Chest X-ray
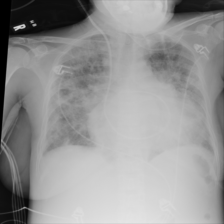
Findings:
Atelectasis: negative
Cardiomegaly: positive
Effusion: negative
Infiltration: negative
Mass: negative
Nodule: negative
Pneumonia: negative
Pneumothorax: negative
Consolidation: negative
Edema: negative
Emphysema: negative
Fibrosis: negative
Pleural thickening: negative
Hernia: negative